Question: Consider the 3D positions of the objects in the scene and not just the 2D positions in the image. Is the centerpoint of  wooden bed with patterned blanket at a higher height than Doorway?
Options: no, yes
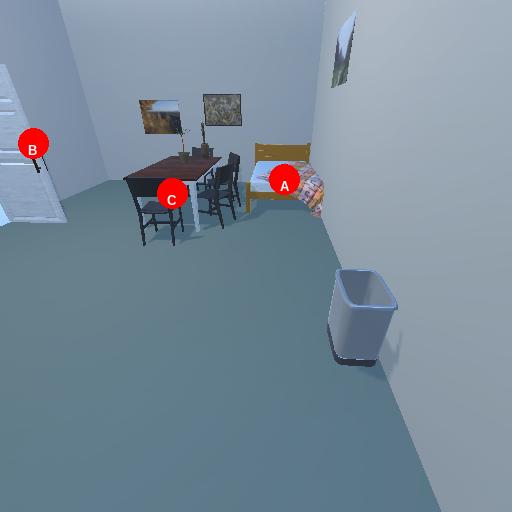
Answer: no